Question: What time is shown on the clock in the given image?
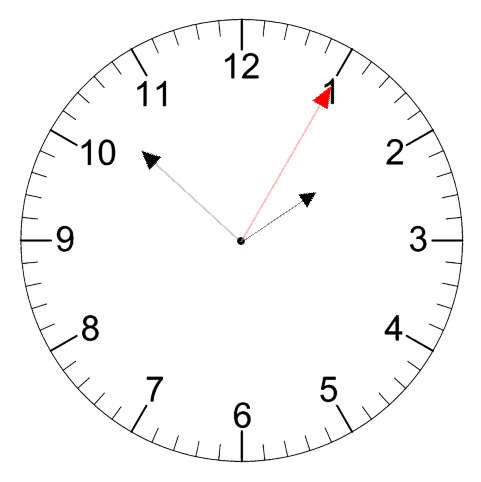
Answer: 01:52:05